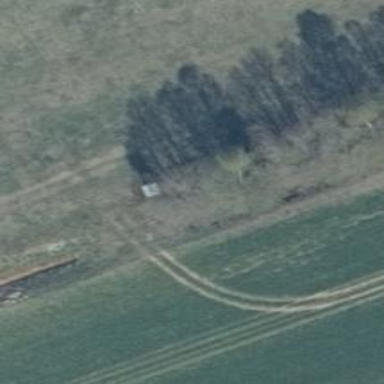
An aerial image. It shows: Hunting stand.